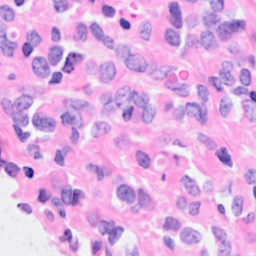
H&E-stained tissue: Breast